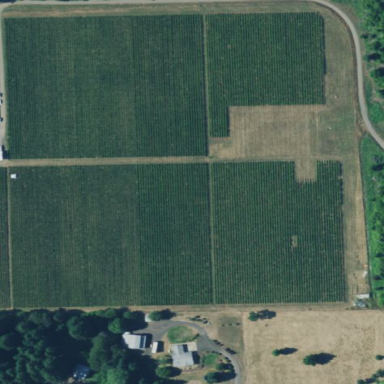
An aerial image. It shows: Vineyard with grape crops.